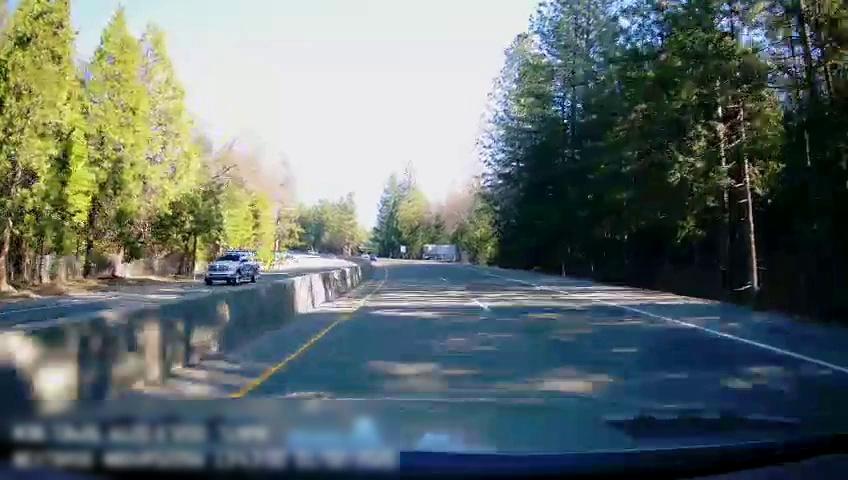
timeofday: Day
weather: Sunny
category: Drivable Space
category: Drivable Space
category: Vehicles | Car
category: Lanes | Alternate Lane
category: Lanes | Current Lane
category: Lanes | Alternate Lane
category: Lanes | Opposite Lane